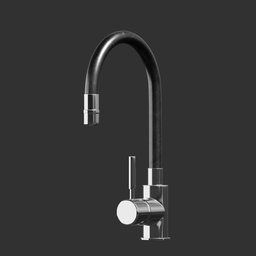
Label: appliances